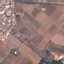
Label: PermanentCrop